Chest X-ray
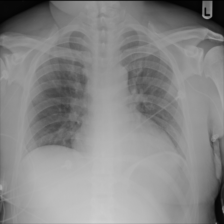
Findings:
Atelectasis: negative
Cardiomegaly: negative
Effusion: negative
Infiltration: negative
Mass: negative
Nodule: negative
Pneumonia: negative
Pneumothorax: negative
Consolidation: negative
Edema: negative
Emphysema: negative
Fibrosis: negative
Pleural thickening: negative
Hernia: negative